Interaction volume radius: 10 \u00c5
Interaction volume height: 15 \u00c5
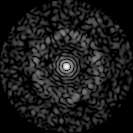
Disorder parameter: 0.8179